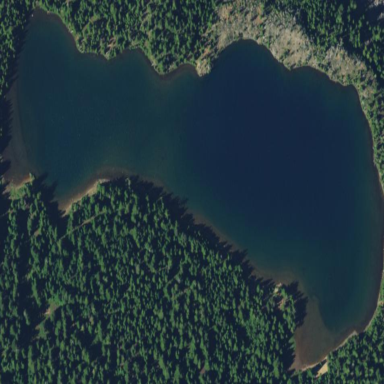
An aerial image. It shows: Beautiful lake surrounded by nature.